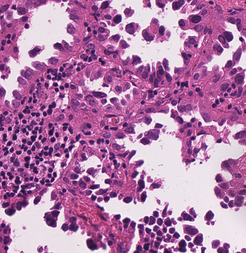
Tumor epithelial tissue: yes
Tumor-associated stroma tissue: yes
Normal tissue: no